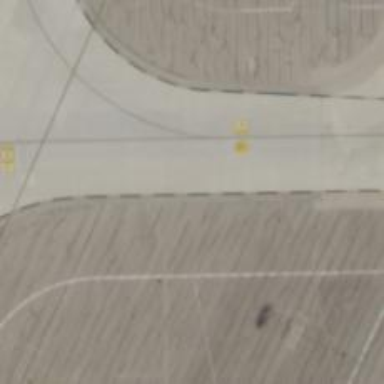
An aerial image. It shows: View of taxiway at the airport.